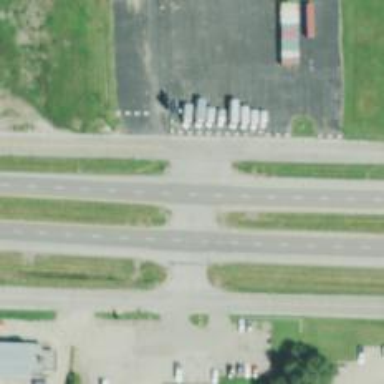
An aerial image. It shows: Trunk highway with expressway features.